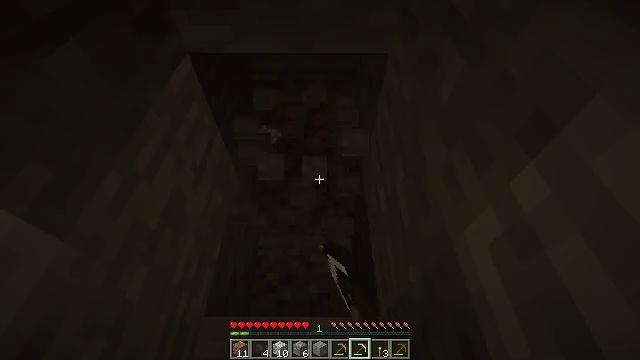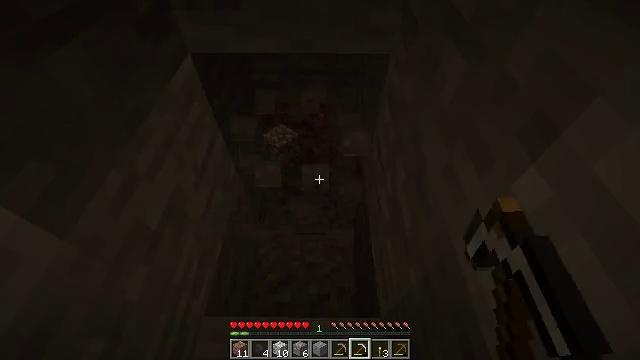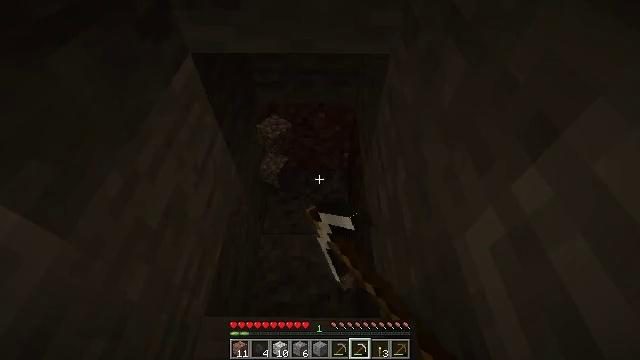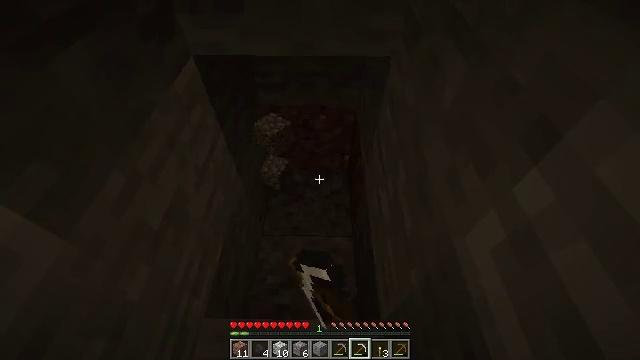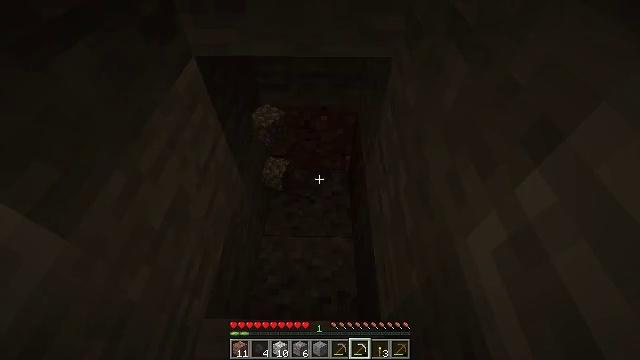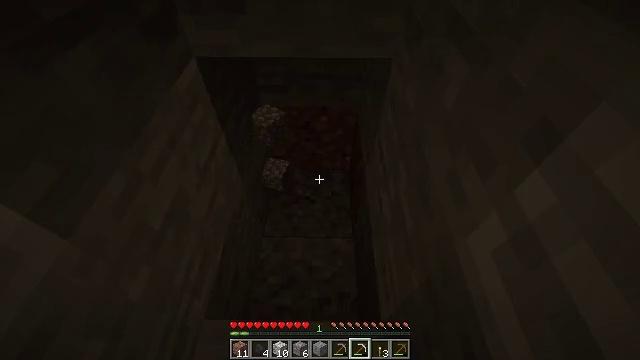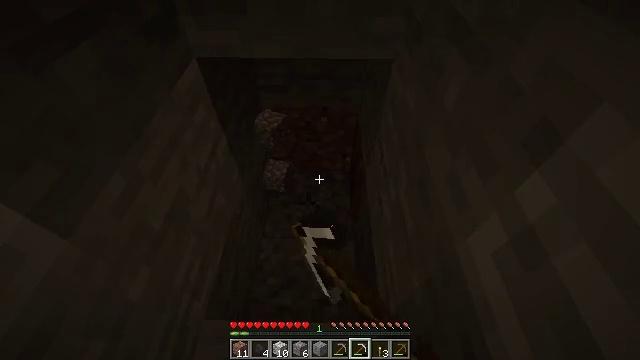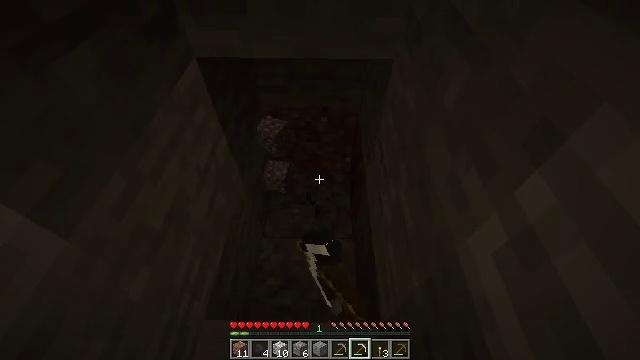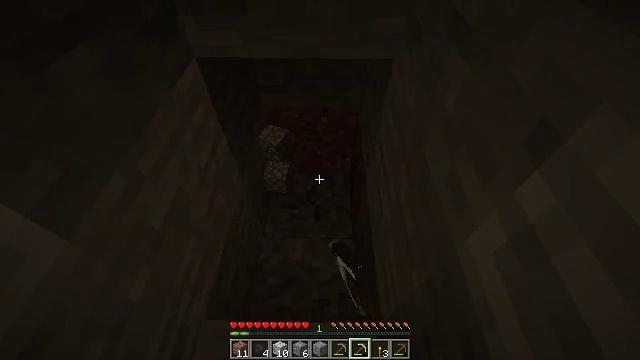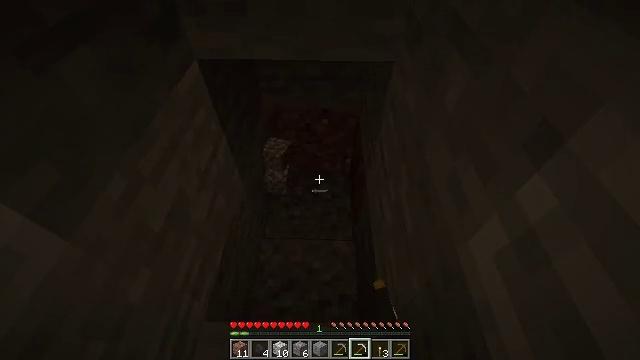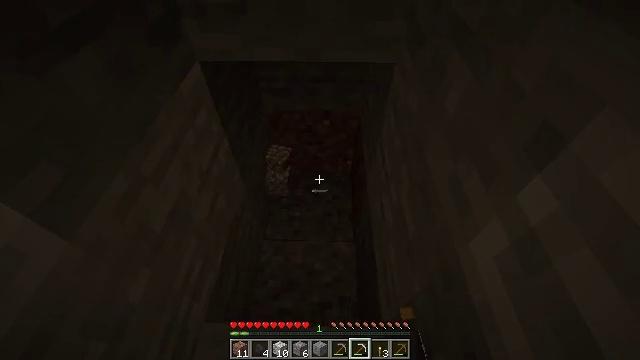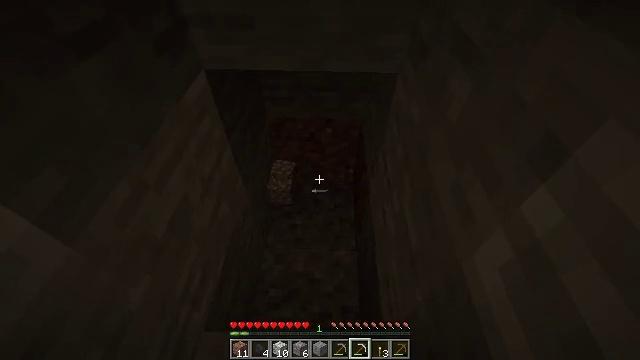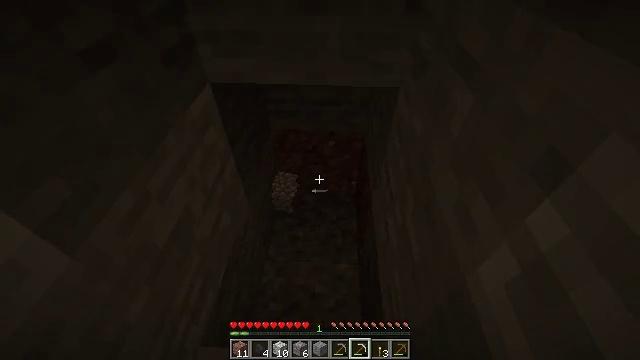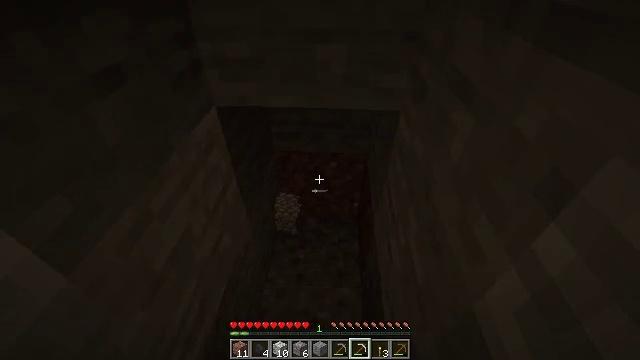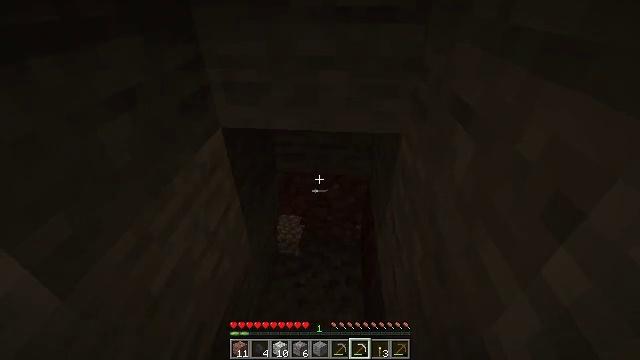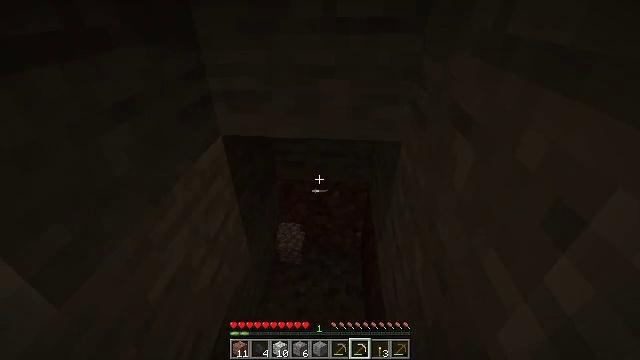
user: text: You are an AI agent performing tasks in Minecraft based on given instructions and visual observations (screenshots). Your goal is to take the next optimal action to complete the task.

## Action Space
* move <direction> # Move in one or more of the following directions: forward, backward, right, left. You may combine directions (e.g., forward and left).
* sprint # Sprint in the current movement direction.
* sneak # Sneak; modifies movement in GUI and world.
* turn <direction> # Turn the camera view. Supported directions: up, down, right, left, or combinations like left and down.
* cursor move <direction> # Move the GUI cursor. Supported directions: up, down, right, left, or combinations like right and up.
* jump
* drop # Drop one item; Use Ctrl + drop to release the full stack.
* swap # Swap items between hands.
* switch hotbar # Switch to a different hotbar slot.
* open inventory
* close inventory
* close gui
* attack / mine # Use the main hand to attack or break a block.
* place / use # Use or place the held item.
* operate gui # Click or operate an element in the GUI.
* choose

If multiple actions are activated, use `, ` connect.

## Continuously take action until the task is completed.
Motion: motion action
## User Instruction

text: Mine infested stone block.
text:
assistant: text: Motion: attack / mine
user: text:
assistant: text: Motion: attack / mine
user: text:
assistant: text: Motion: attack / mine
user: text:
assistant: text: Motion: attack / mine
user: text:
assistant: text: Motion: attack / mine
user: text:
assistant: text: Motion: attack / mine
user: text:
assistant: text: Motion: attack / mine
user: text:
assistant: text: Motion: attack / mine
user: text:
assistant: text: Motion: no_op
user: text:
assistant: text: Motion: no_op
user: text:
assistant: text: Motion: turn up
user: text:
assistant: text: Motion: turn up
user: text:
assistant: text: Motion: turn up
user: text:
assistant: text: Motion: turn up
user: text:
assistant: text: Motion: turn up
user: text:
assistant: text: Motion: no_op
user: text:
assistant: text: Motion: no_op
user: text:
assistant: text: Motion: no_op
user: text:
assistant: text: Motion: attack / mine
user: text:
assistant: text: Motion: attack / mine
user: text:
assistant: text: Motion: attack / mine
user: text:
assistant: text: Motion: attack / mine
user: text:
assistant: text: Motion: turn down, attack / mine
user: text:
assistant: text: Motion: turn down, attack / mine
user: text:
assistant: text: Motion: attack / mine